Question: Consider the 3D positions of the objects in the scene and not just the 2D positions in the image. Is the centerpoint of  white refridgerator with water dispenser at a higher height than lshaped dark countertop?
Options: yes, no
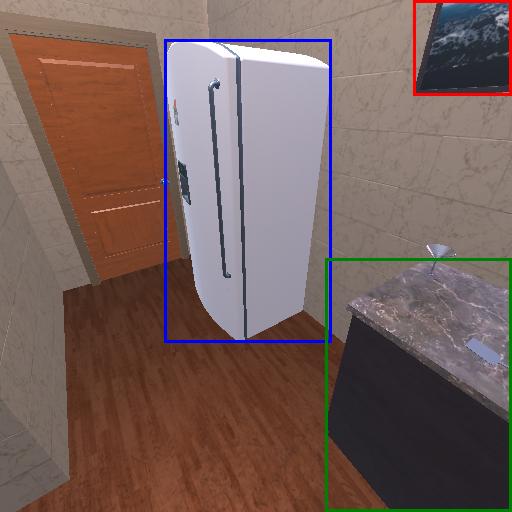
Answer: yes